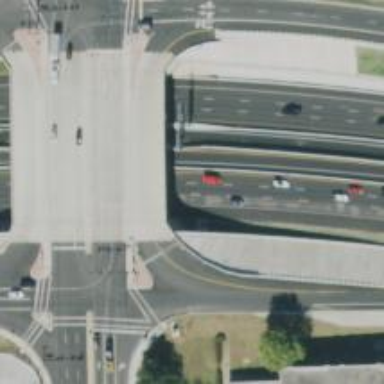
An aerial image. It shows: Secondary link road with bridge.